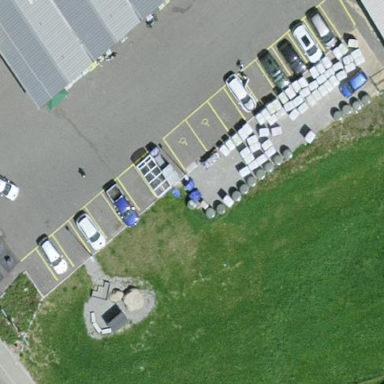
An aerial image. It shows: Parking available on the street side.